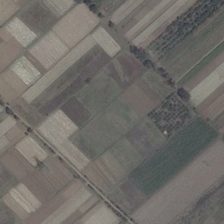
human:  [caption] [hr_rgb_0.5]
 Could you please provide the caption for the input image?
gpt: several pieces of farmlands are together .

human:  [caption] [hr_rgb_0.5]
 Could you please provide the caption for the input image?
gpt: several pieces of farmlands are together .

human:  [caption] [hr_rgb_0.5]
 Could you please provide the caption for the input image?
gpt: several pieces of farmlands are together .

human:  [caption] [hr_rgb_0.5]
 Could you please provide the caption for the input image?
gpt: several pieces of farmlands are together .

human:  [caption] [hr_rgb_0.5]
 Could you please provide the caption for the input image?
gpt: several pieces of farmlands are together .